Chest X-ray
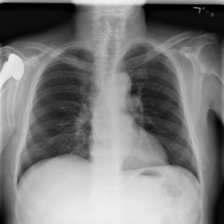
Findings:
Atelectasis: negative
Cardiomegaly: negative
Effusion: negative
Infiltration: positive
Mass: negative
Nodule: negative
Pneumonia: negative
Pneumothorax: negative
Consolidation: negative
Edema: negative
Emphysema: negative
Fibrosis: negative
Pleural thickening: negative
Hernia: negative